Field crop: tomato
Growth stage: 1
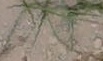
Species: cyperus